Question: I'm trying to delete this grey rectangle saying "Progetto" on the device screen , but i don't know how to do it. I didn't add it , it was already in my project. Does anyone know how to do it? Thank you in advance.

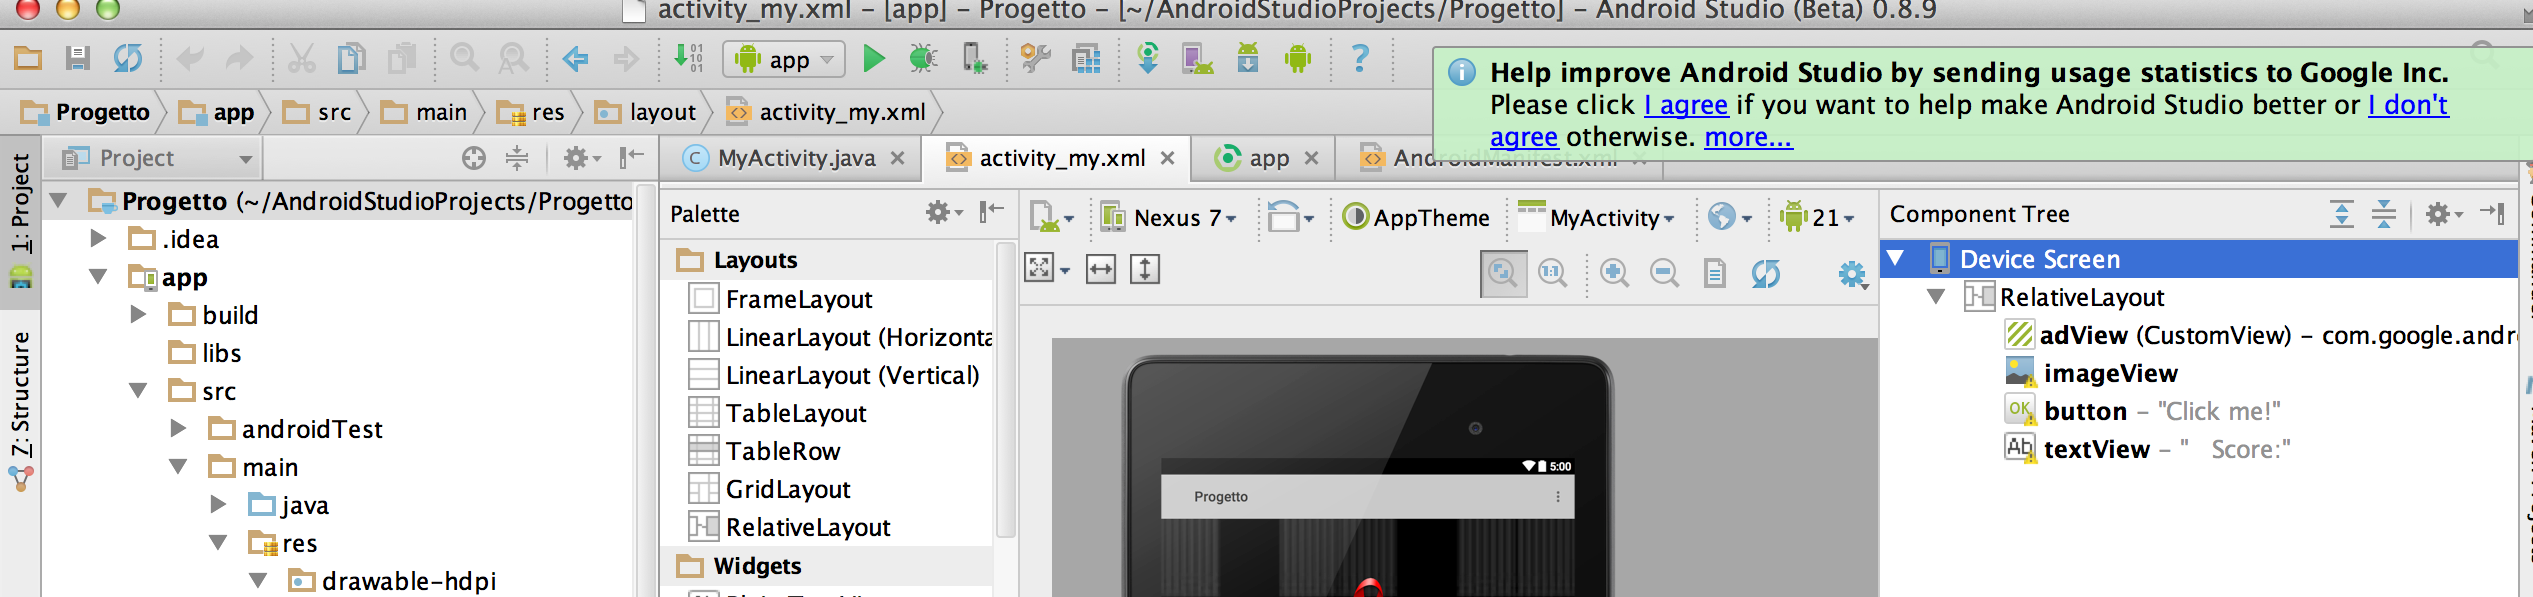
Answer: I fixed the problem myself. Here is how i did it.